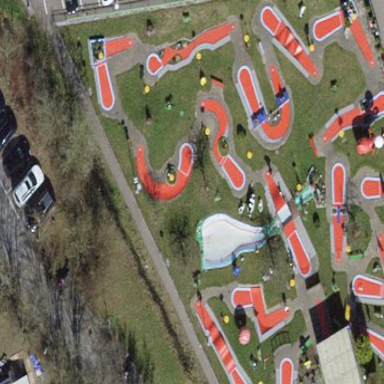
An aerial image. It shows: Miniature golf course.